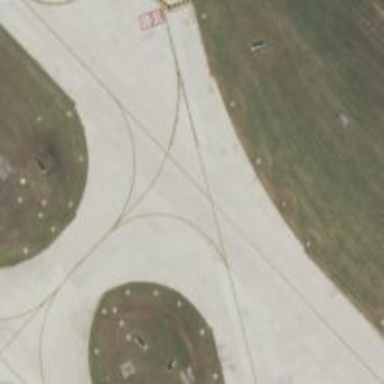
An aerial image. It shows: Image of taxiway at airport.